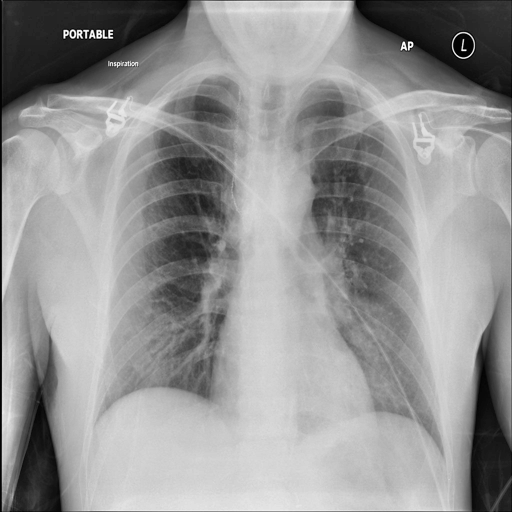
Finding: NORMAL